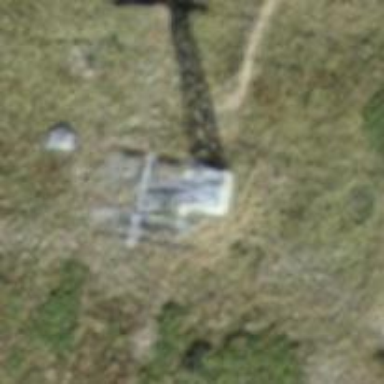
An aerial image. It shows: Pylon for aerialway.